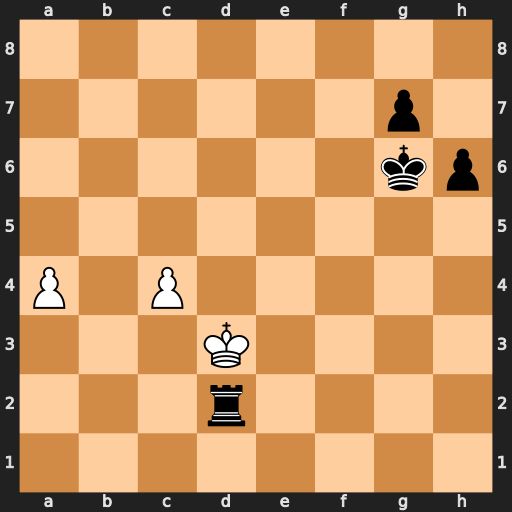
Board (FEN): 8/6p1/6kp/8/P1P5/3K4/3r4/8
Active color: w
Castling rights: -
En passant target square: -
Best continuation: Kxd2 Kf5 a5